Question: I am actually trying to copy a 'String[]'into excel. Code is something like this.
'''
int ExRows = 2, ExCols = 2;
XSSFWorkbook wb = new XSSFWorkbook();
XSSFSheet xs = wb.createSheet("Sheet");
try {
String[] inputArr = {"Gender", "Age", "Male", "45"};
int val =0;
for(int i =0;i<ExRows;i++){
XSSFRow row = xs.createRow(i);
for(int j=0;j<ExCols;j++){
FileOutputStream DestFile = new FileOutputStream("H:\Docs\DestExcelRecord\DestMedicalRecord.xls");
String str = inputArr[val];
row.createCell(j).setCellValue(str);
wb.write(DestFile);
val= val+1;
DestFile.close();
}
}
}
'''
<URL>

Where exactly am I missing ?
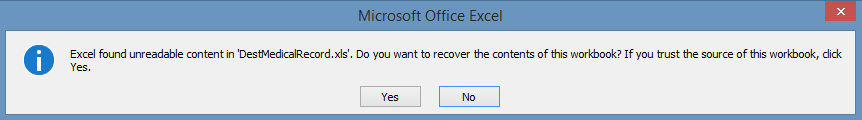
Answer: Your code works for me with POI 3.11 and MS Office 2013. Although it gives the same warning as yours. However use of SXSSFWorkbook would make it easier.
org.apache.poi
poi
3.11
org.apache.poi
poi-ooxml
3.11